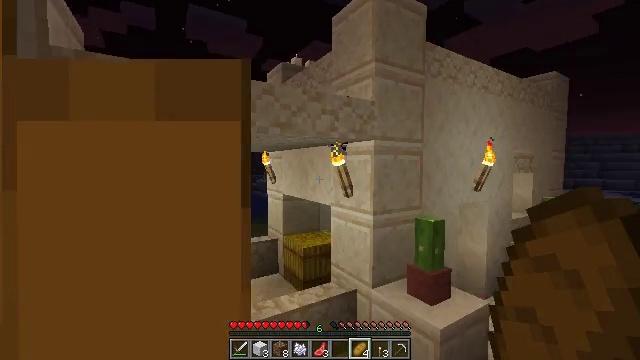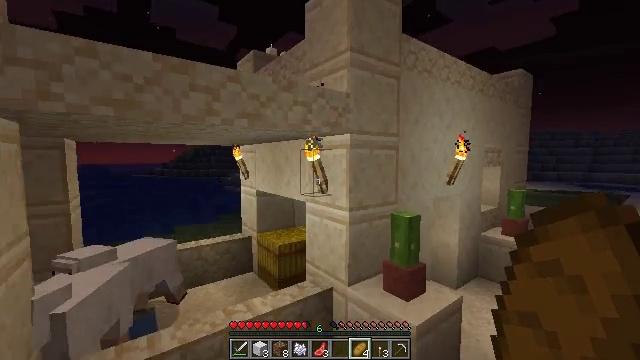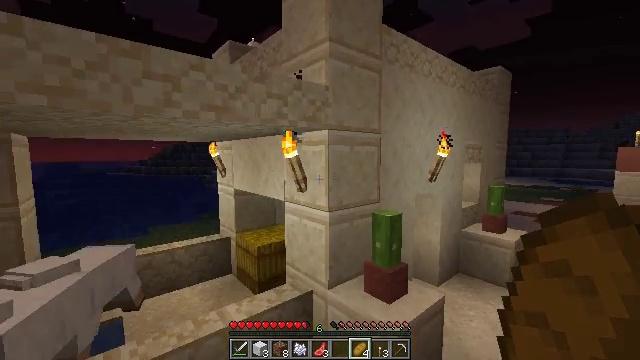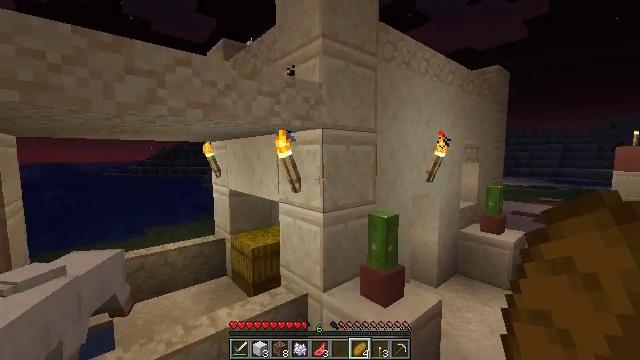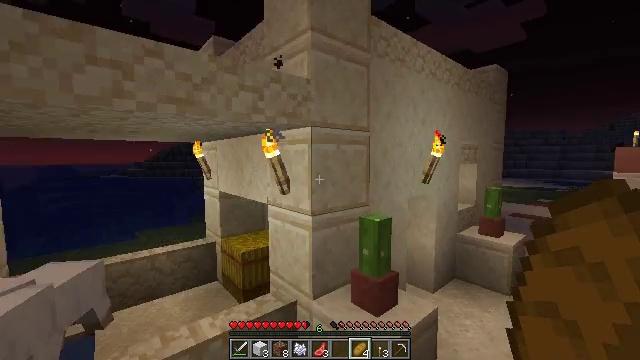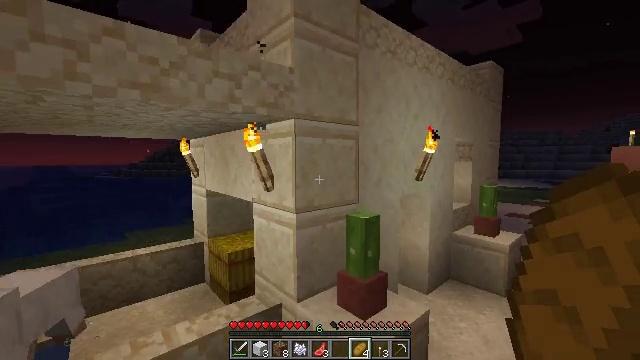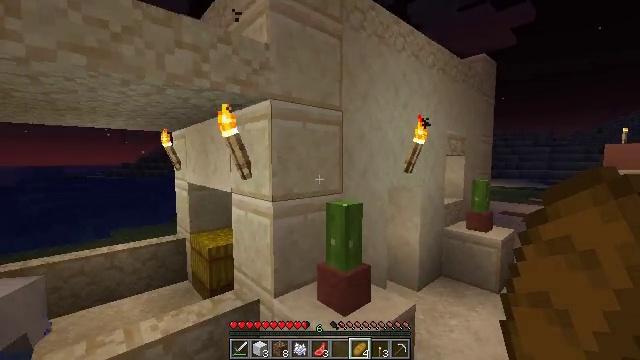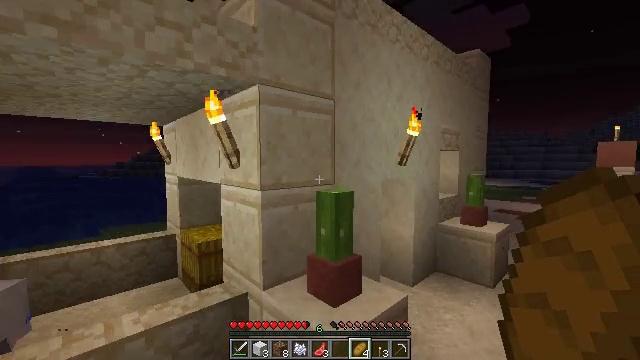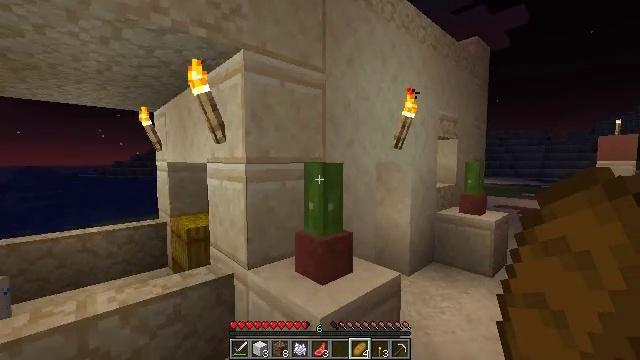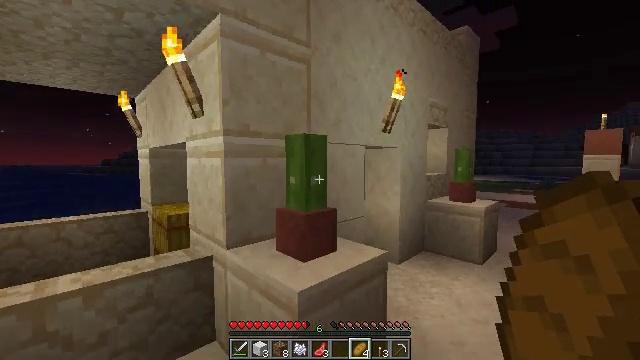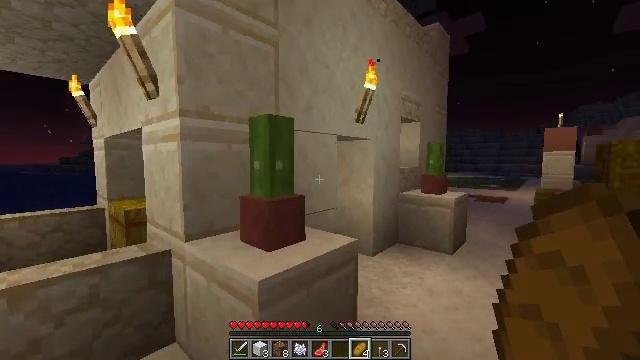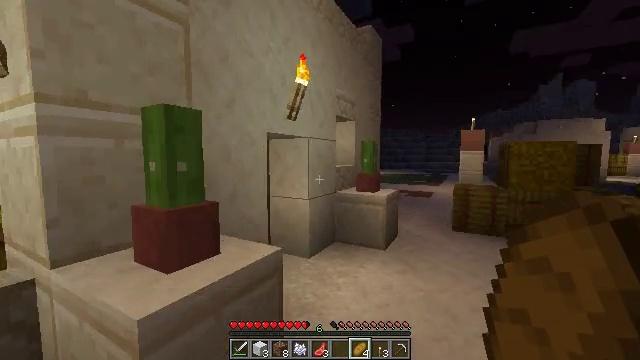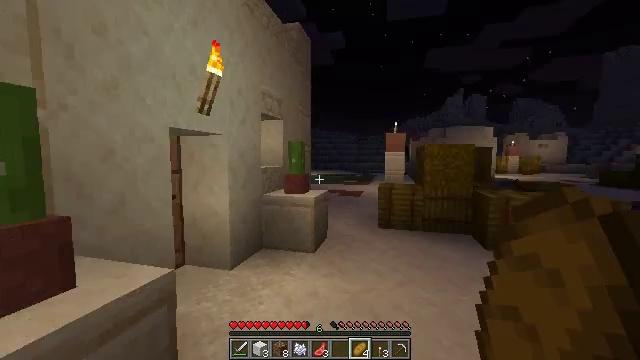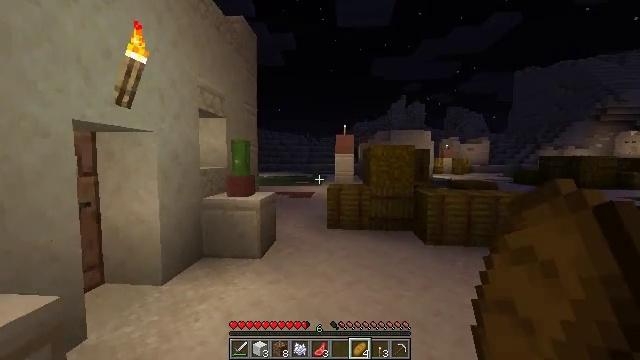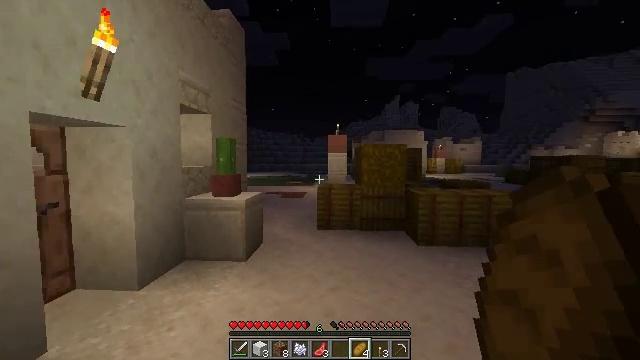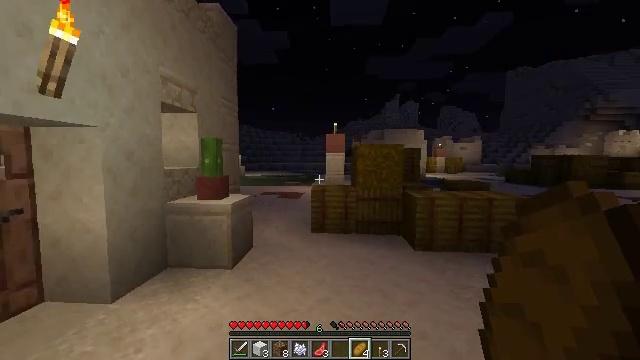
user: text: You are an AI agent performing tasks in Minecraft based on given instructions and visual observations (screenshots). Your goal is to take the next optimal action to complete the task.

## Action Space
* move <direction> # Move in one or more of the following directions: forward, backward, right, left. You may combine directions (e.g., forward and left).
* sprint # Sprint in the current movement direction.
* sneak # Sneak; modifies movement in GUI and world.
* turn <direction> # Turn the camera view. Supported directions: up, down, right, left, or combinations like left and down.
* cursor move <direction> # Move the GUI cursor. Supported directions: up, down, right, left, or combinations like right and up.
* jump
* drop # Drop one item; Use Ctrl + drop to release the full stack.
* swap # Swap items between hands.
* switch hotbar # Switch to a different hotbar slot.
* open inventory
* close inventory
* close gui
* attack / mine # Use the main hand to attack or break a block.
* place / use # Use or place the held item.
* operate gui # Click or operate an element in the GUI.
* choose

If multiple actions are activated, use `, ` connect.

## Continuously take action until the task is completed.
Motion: motion action
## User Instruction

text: Gather the green bed.
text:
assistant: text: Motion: move forward and move right, turn right and down
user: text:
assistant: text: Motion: move forward and move right, turn right
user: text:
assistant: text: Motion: move forward and move right
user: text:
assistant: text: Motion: move forward and move right
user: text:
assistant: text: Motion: move forward and move right
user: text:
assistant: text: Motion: move forward and move right
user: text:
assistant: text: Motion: move forward and move right
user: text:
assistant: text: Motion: move forward and move right
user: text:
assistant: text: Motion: move forward and move right, turn right
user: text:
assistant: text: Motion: move forward and move right, turn right
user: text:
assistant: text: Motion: move forward and move right, turn right
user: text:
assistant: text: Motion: move forward and move right, turn right
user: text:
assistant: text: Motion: move forward and move right, turn right
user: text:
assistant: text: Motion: move forward and move right, turn right
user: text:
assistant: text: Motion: move forward
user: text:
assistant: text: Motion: no_op
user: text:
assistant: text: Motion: move forward
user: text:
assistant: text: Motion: move forward
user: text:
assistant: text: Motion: move forward
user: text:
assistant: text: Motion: no_op
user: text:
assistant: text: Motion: no_op
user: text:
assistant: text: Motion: move forward
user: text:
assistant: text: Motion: move forward
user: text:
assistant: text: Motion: move forward
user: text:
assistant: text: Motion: move forward and move right
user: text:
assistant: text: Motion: move forward and move right
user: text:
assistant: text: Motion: move forward and move right
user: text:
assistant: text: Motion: move forward and move right, turn right
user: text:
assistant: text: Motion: move forward and move right, turn right
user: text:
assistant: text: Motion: move forward and move right, turn right